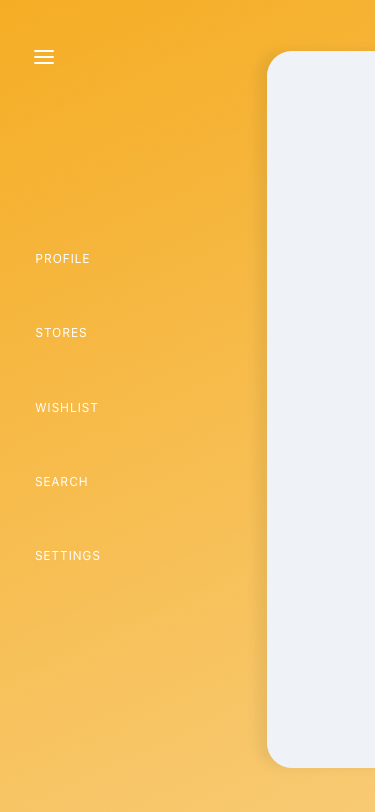
Text in this UI design:
SETTINGS
SEARCH
WISHLIST
STORES
PROFILE